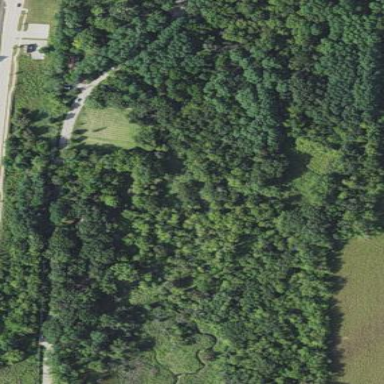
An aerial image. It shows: Beautiful nature reserve classified as Forest Preserve.